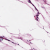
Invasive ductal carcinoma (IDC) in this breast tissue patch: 0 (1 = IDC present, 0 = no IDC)